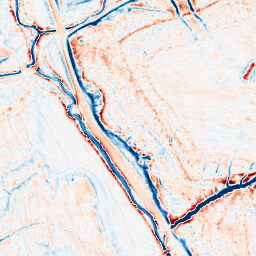
Category: edge_preserving
Decomposition family: anisotropic_diffusion
Decomposition parameters: iterations: 20
kappa: 50
gamma: 0.2
Upsampling method: bicubic
Upsampling parameters: scale: 8
Upsampling scale: 8